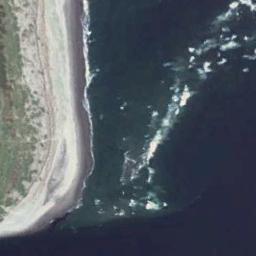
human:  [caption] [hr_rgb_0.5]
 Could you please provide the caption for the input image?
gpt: The deep blue sea waves impact the beach with green plants .

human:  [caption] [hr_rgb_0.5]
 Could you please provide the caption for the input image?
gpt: The beach is a regular rectangle .

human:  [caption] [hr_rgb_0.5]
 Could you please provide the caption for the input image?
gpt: The beach with brown sand and the color of the seawater is dark blue .

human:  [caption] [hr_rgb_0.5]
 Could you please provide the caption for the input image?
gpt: Aphotic ocean and white sand .

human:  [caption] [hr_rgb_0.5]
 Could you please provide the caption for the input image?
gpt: The grass is beside the beach .